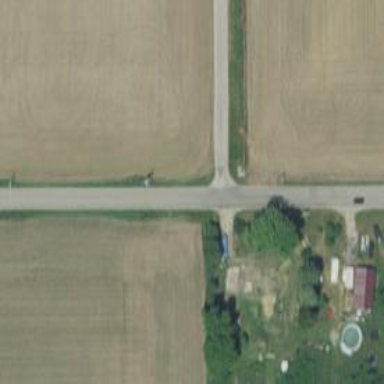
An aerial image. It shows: Tertiary road.